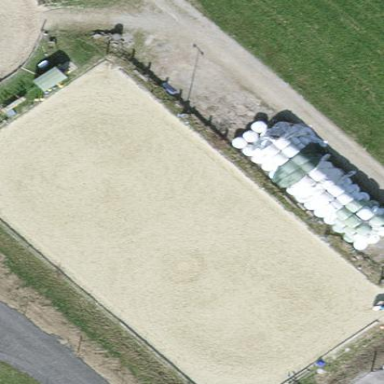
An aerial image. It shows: Equestrian pitch for leisure land activities.